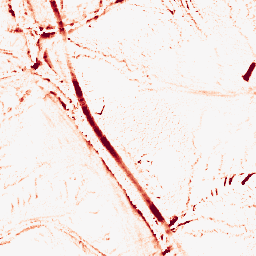
Category: morphological
Decomposition family: morphological
Decomposition parameters: operation: opening
size: 5
Upsampling method: nearest
Upsampling parameters: scale: 2
Upsampling scale: 2